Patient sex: M
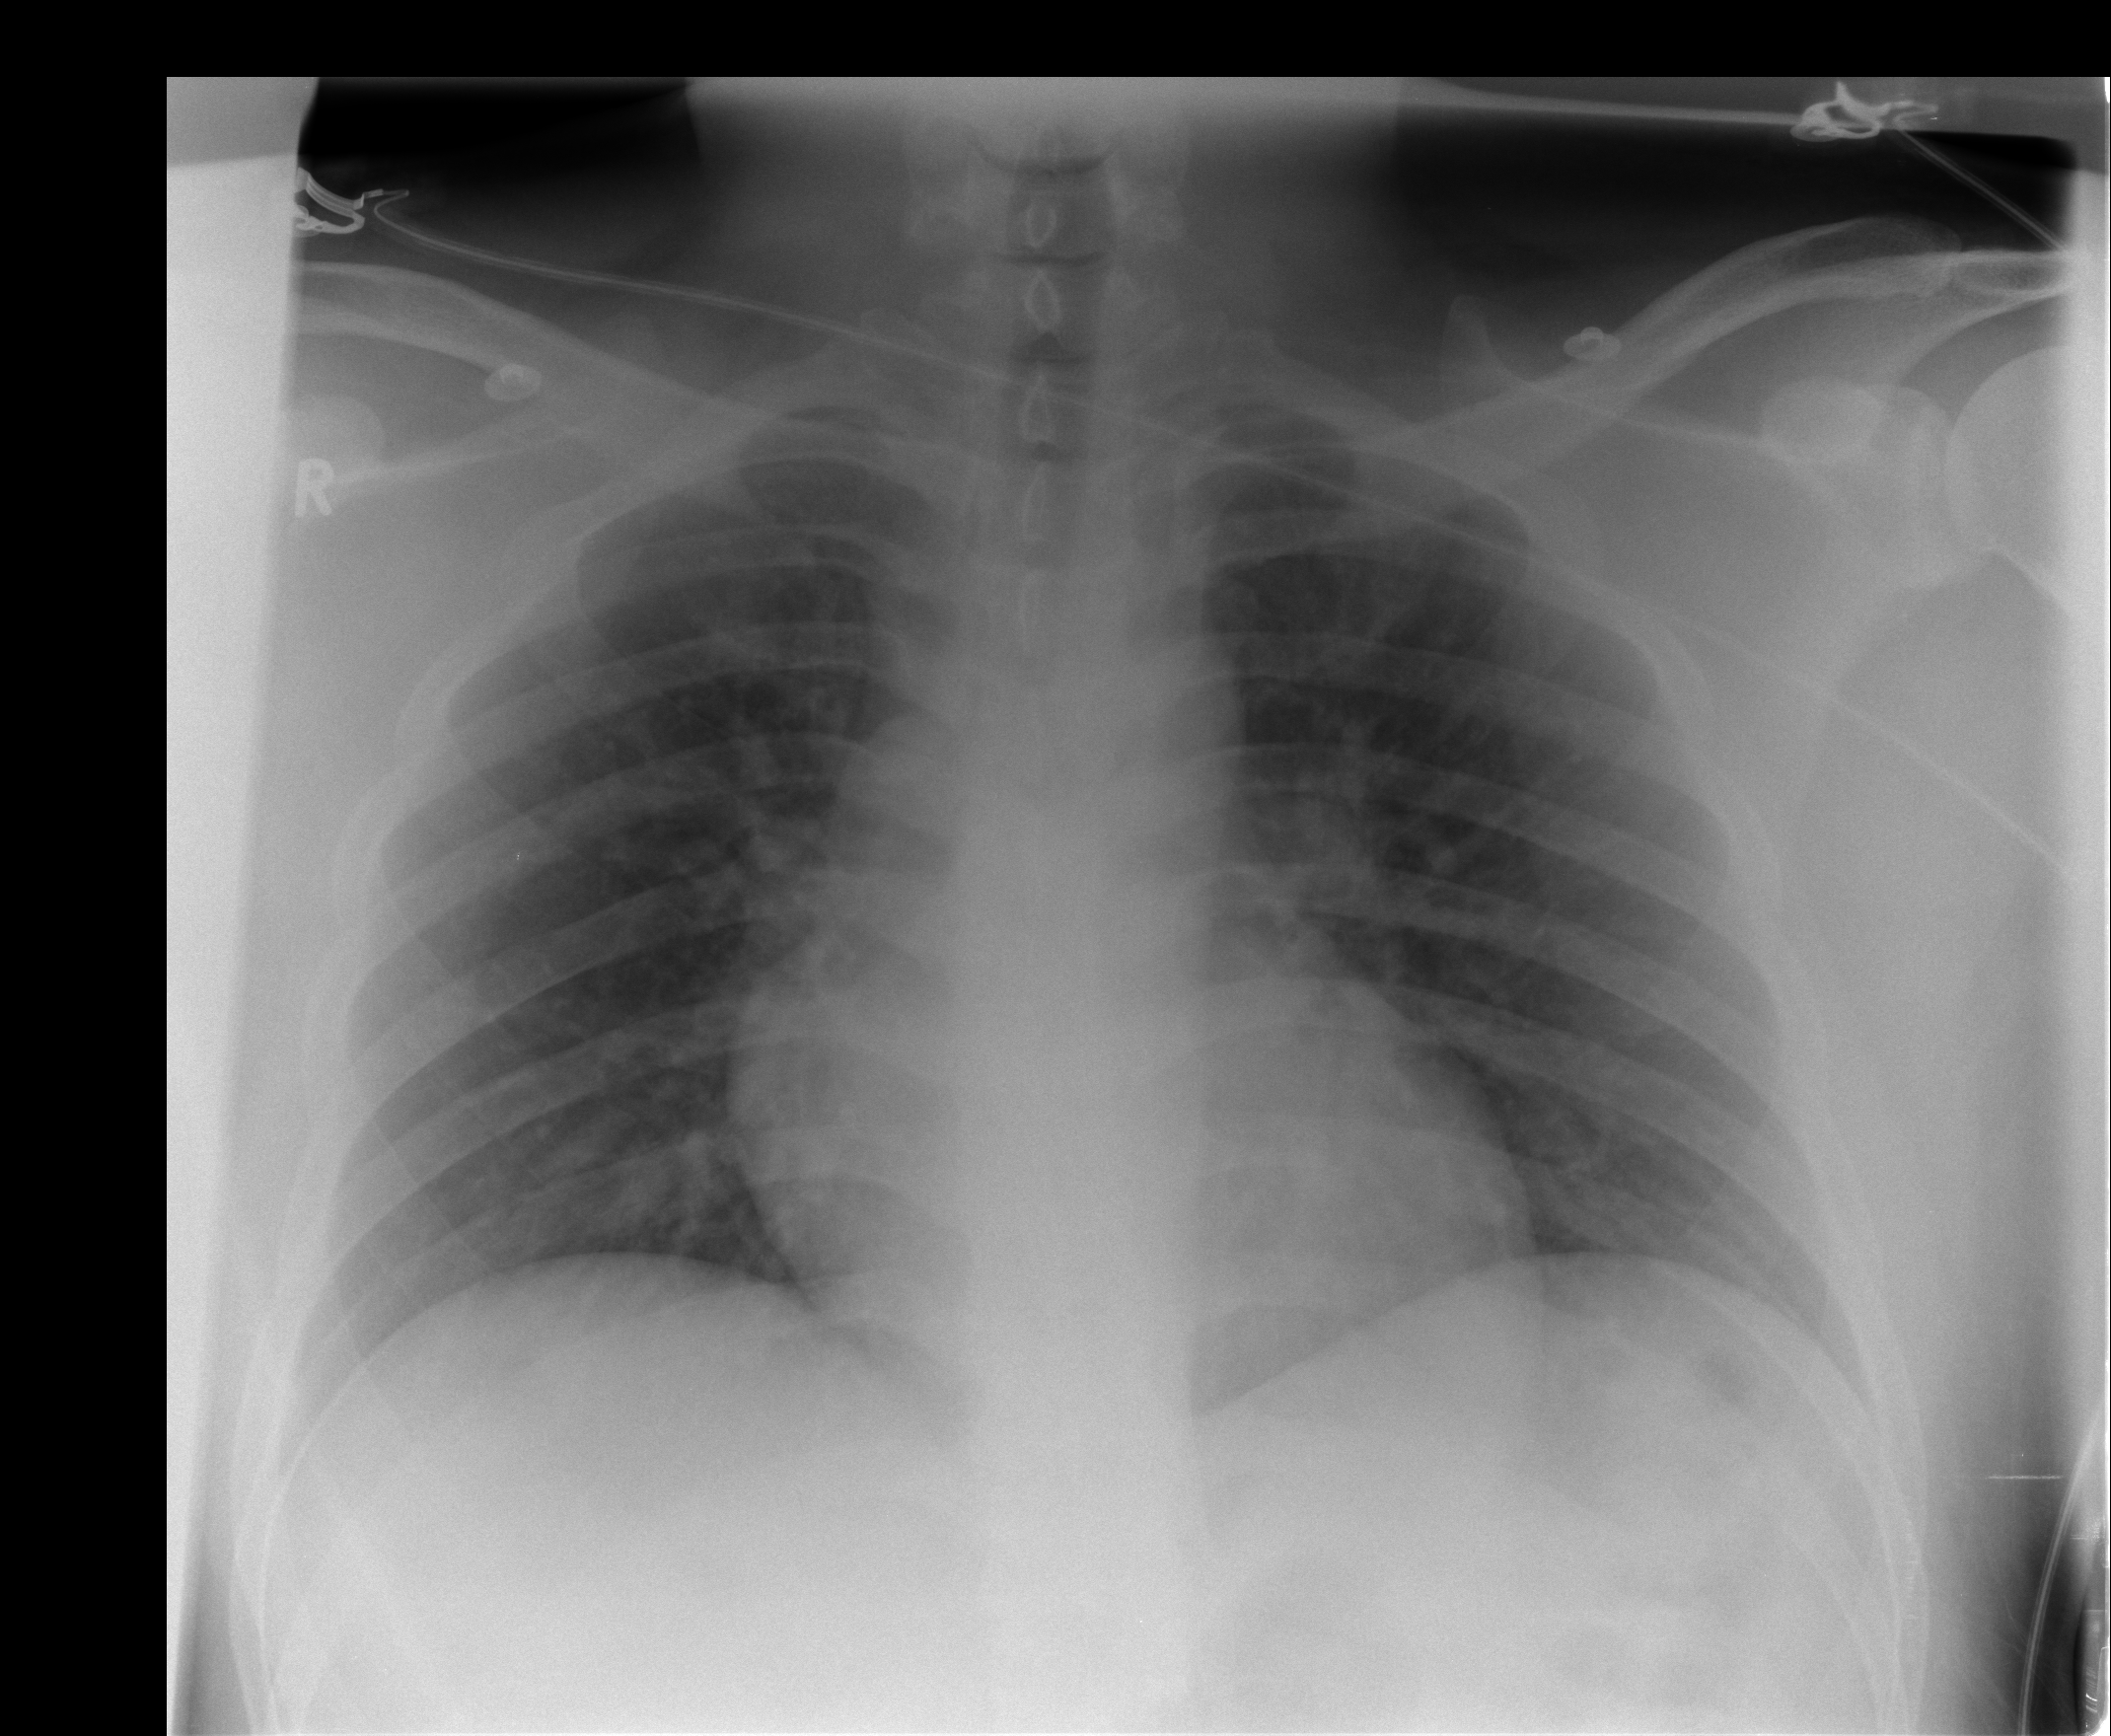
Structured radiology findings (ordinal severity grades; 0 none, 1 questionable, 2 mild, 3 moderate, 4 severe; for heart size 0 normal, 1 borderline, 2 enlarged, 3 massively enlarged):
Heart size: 1
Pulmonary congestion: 2
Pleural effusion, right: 0
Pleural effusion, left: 0
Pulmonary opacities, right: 0
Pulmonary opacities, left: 0
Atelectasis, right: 0
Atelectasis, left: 0